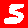
Digit: 5